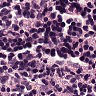
Metastatic tissue present: no